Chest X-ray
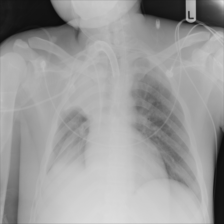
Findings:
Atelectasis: negative
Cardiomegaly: negative
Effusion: negative
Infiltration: negative
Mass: negative
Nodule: negative
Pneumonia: negative
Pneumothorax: negative
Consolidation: negative
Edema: negative
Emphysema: negative
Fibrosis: negative
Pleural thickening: negative
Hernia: negative